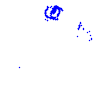
Particle: proton